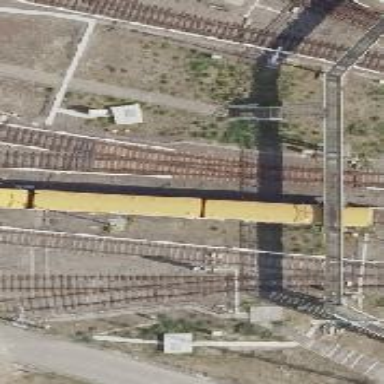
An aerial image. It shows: Yard serving as bottom electrified rail for trains.